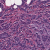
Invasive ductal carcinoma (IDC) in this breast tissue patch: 1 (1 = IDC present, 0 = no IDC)